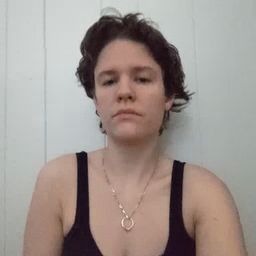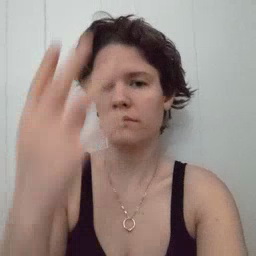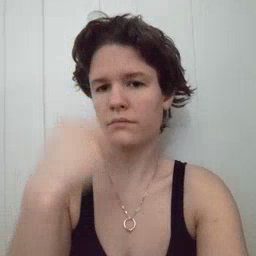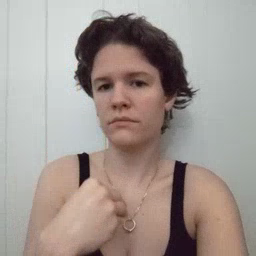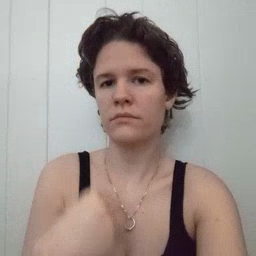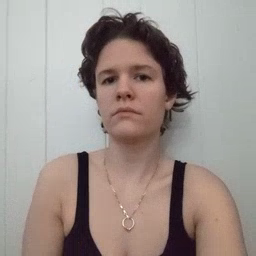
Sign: sleep